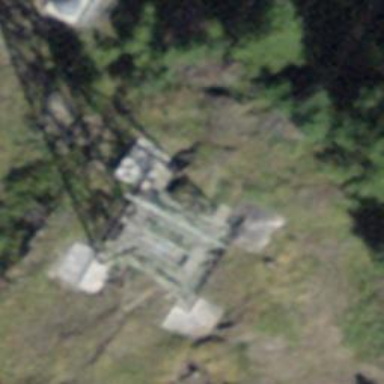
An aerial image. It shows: Cable car system.